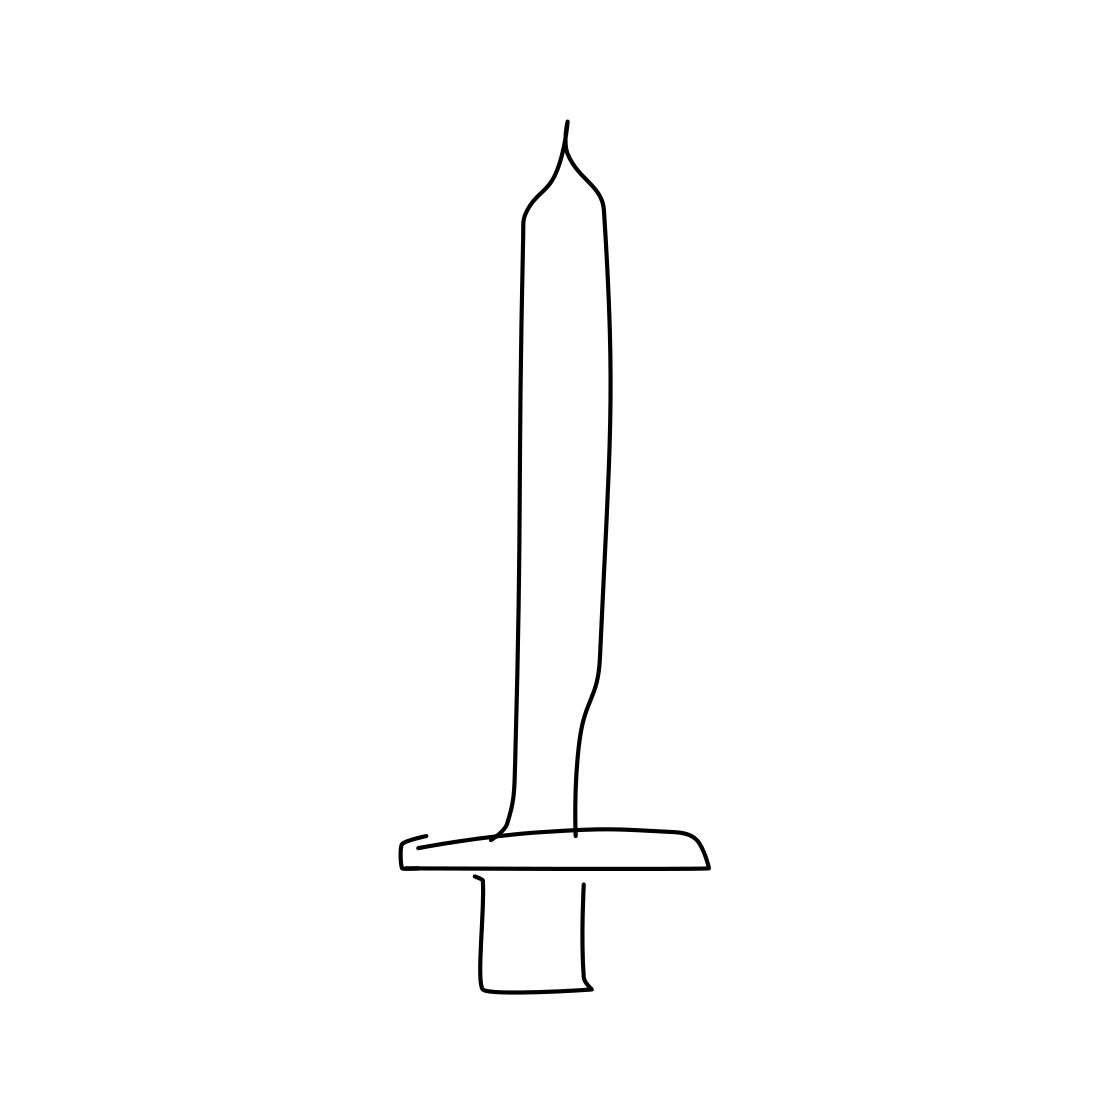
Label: sword